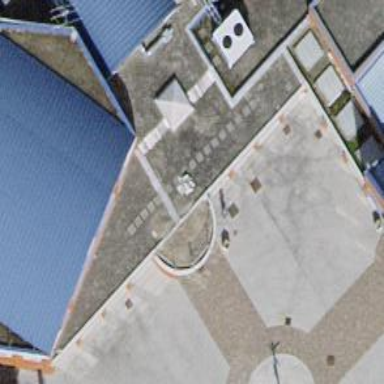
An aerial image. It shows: Community centre.